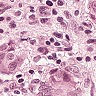
Metastatic tissue present: yes